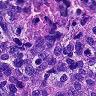
Metastatic tissue present: yes